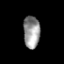
Tissue: prostate
Cell type: Myeloid cells
Senescence score: 0.3376
Nuclear area (px): 516
Mean DAPI intensity: 151.409